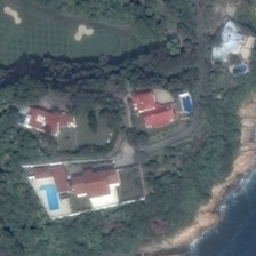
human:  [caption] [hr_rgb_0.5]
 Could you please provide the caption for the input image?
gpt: In the forest, there are four houses and three swimming pools built by the sea.

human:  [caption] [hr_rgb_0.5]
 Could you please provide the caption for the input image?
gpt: Two swimming pools were built on the shore between the four houses.

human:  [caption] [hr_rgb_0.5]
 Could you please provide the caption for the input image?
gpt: between the forest four houses with three swimming pools built on the coast.

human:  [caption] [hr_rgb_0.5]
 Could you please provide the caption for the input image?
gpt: three houses sits besides each other on the bank of the river .

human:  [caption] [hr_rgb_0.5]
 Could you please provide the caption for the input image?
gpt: In the forest, four and three swimming pools